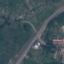
Land use / land cover: Highway